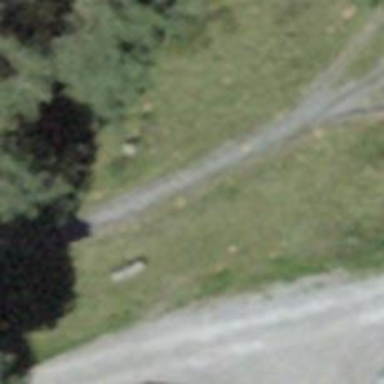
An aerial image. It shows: Miniature train attraction.